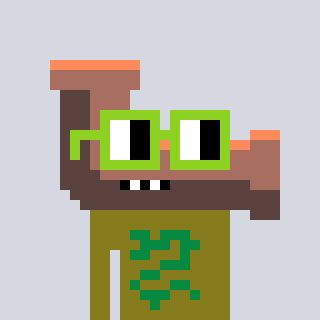
a pixel art character with square light green glasses, a pipe-shaped head and a gunk-colored body on a cool background